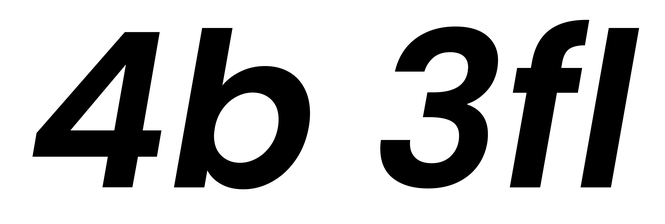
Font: Poppins-SemiBoldItalic